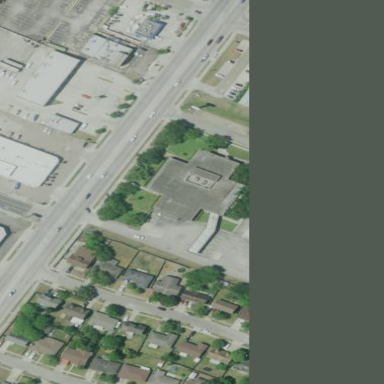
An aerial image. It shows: Bank building.